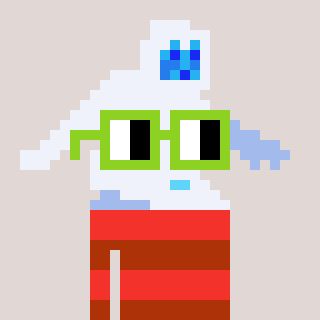
a pixel art character with square light green glasses, a yeti-shaped head and a hotbrown-colored body on a warm background